Question: I'm new to SSIS and need help on this one. I found an <URL>.
Any suggestions?

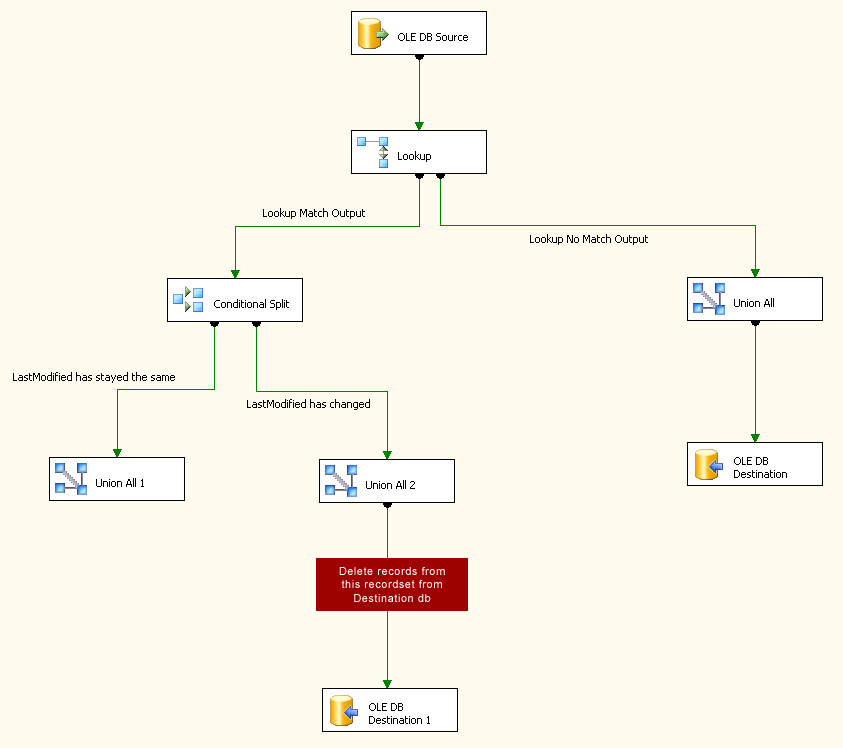
Answer: If you have to delete the rows within , then you need to use the 'OLE DB Command' transformation and write a DELETE statement like 'DELETE FROM dbo.Table WHERE ColumnName = ?'. Then in the column mappings of the OLE DB Command transformation, you will map the parameter represented by the question mark with the data that comes from the previous transformation. In your case, the data that comes from Union All 2.
However, I wouldn't recommend that option because executes for every row and it might slow down your package if there are too many rows.
I would recommend something like this:
1. Redirect the output from the Union All 2 to a temporary staging table (say dbo.Staging) using OLE DB Destination.
2. Let's us assume that your final destination table is dbo.Destination. Now, your Staging table has all the records that should be deleted from the table Destination.
3. On the Control Flow tab, place an Execute SQL Task after the Data Flow Task. In the Execute SQL Task, write an SQL statement or use a stored procedure that would call an SQL statement to join the records between Staging and Destination to delete all the matching rows from Destination table.
4. Also, place another Execute SQL Task before the Data Flow Task. In this Execute SQL Task, delete/truncate rows from the Staging table.
Something like this might work to delete the rows:.
'''
DELETE D
FROM dbo.Destination D
INNER JOIN dbo.Staging S
ON D.DestinationId = S.StagingId
'''
Hope that helps.